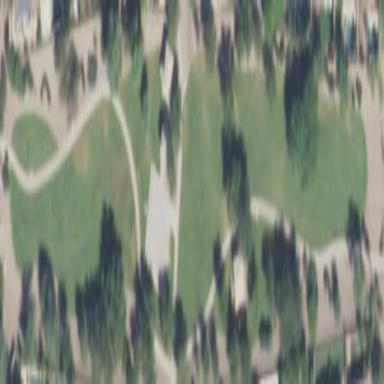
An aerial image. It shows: Lovely park for leisure and relaxation.